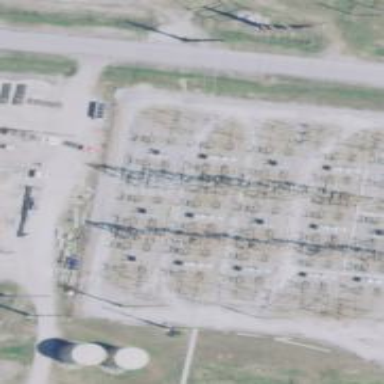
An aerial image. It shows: Switch used for power control.